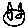
Label: cat